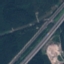
Land use / land cover class: Highway